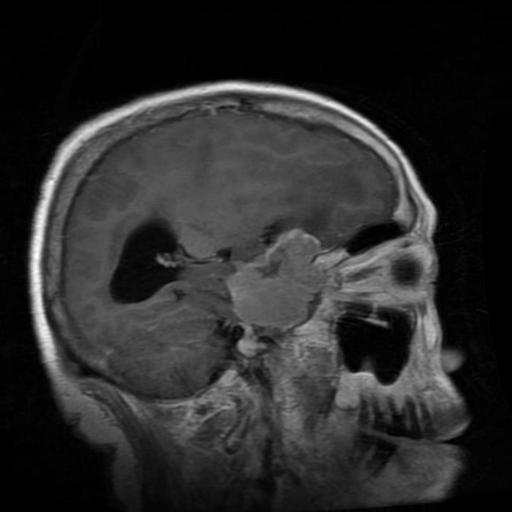
Label: meningioma